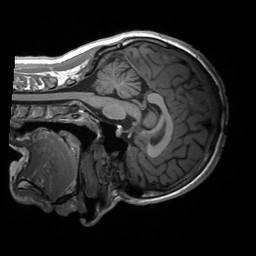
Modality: T1w
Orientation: sagittal
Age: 22
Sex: female
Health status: healthy
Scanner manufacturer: siemens
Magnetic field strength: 3 T
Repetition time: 2.3 s
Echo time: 0.00232 s